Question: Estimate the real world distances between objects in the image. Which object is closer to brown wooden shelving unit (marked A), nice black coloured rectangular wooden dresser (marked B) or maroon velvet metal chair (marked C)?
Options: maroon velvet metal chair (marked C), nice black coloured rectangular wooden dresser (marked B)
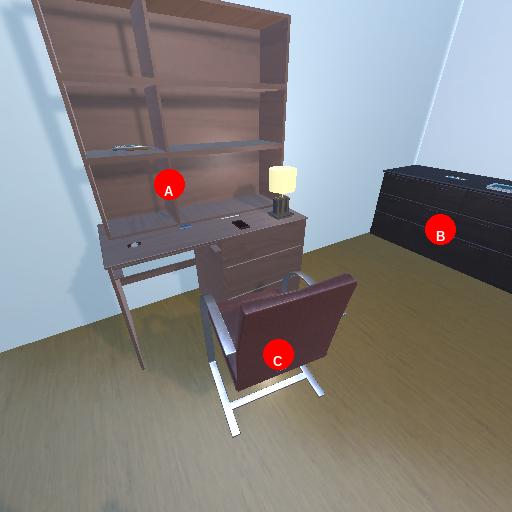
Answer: maroon velvet metal chair (marked C)